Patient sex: F
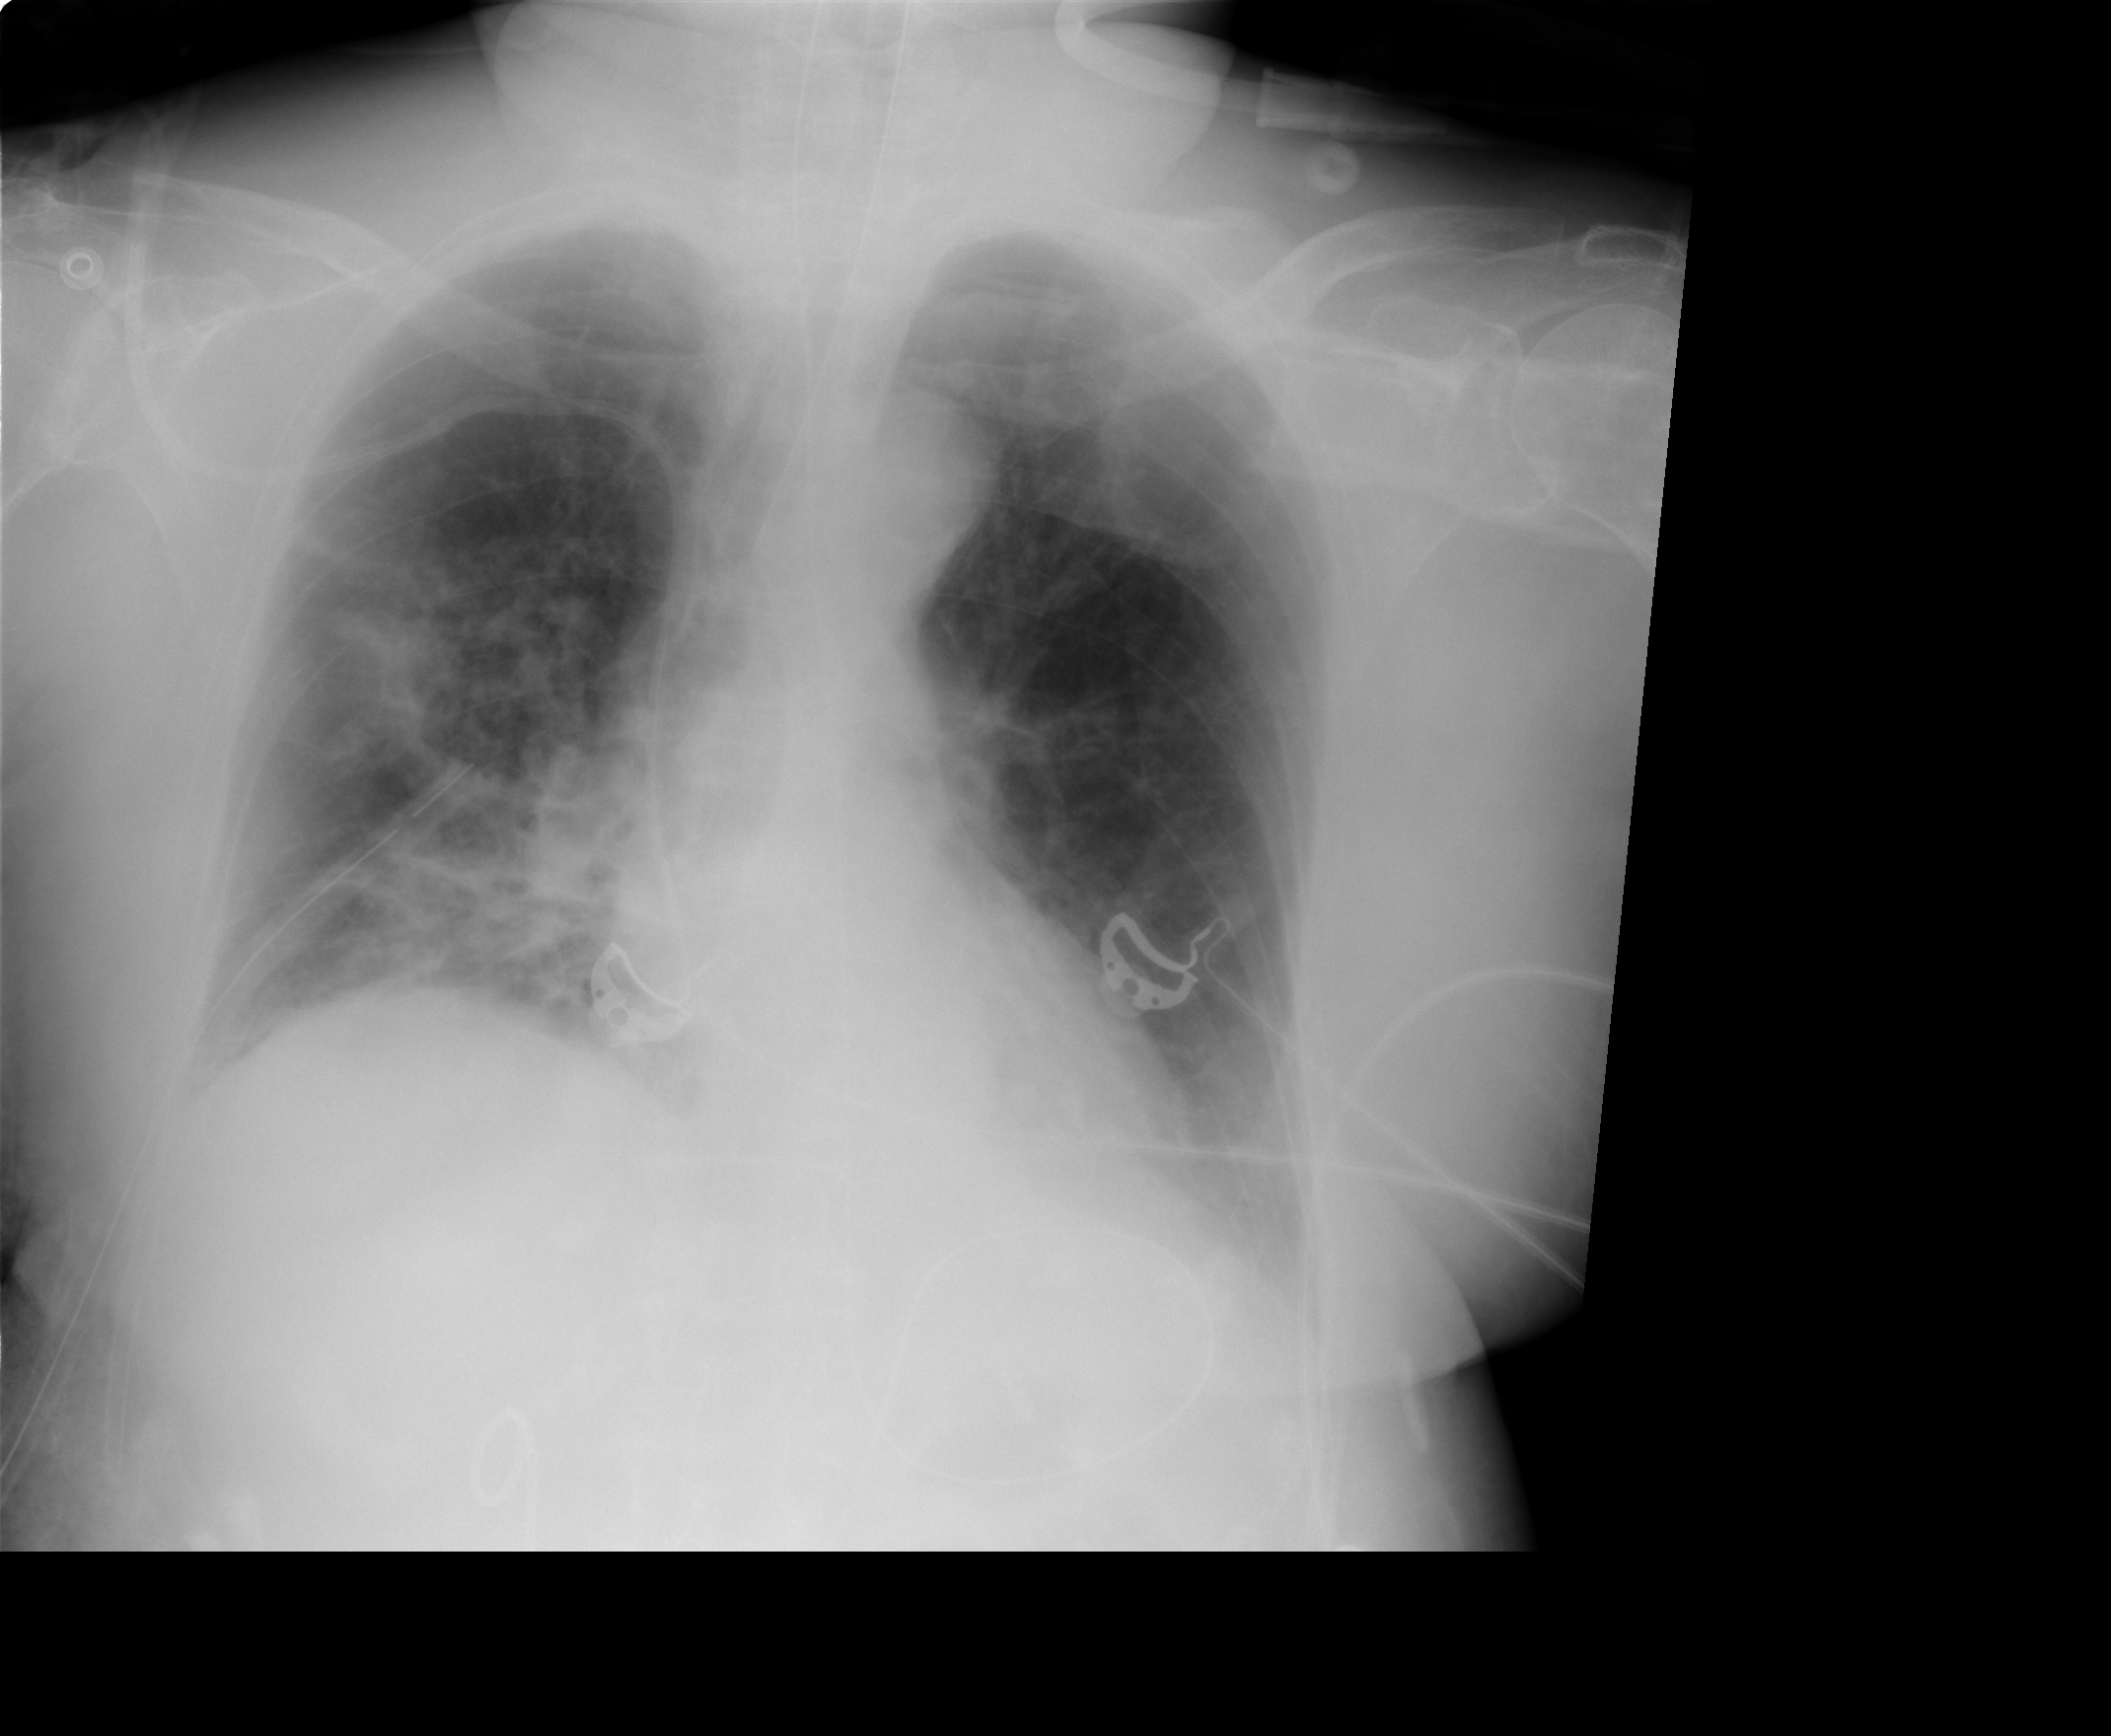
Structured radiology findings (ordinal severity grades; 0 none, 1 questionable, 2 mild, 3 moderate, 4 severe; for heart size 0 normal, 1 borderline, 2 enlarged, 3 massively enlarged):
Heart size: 0
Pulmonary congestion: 0
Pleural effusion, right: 2
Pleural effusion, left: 1
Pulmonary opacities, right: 3
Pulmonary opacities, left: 0
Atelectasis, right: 3
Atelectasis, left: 2